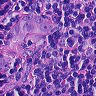
Metastatic tissue present: yes